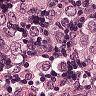
Metastatic tissue present: yes